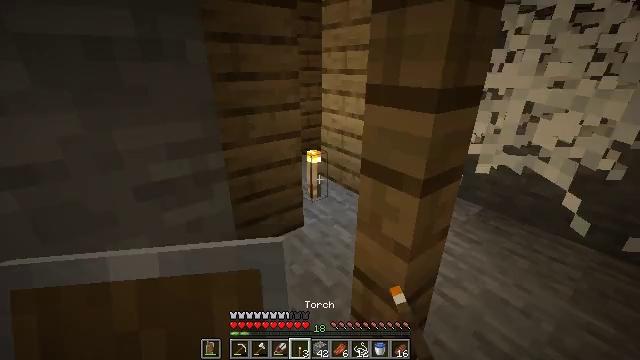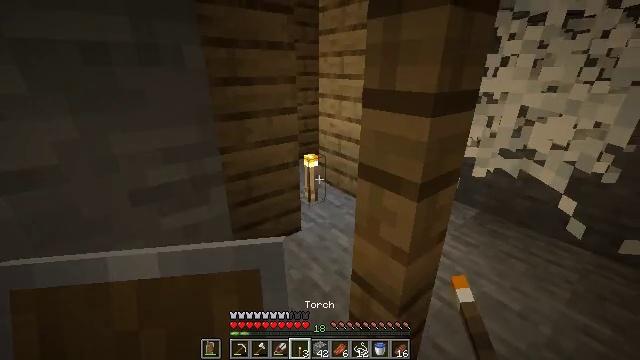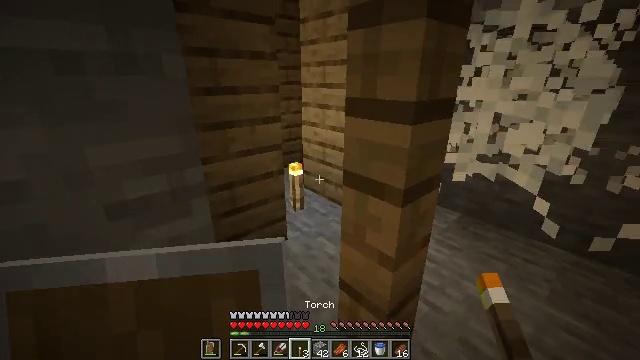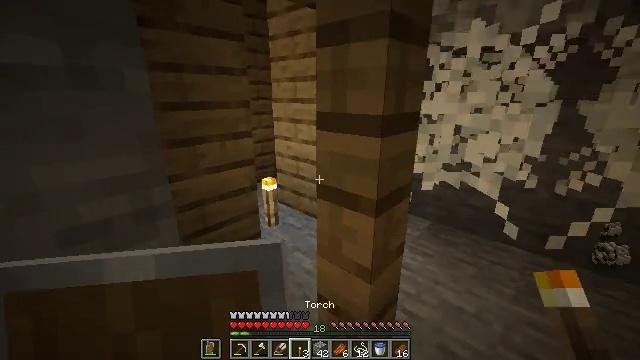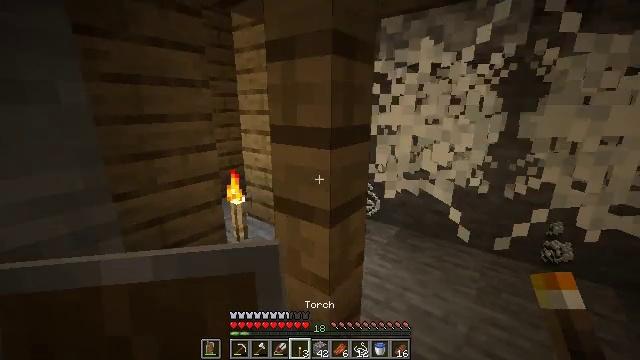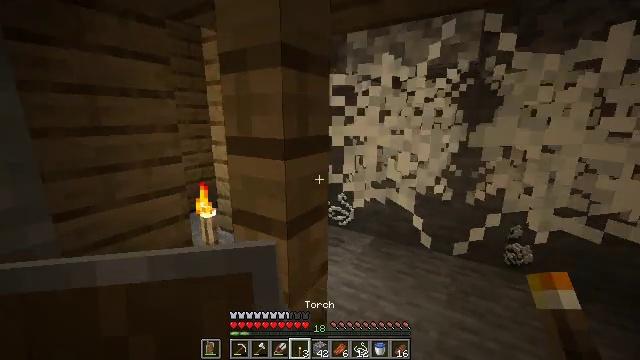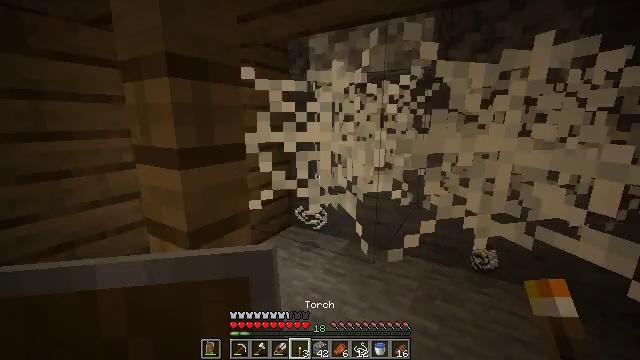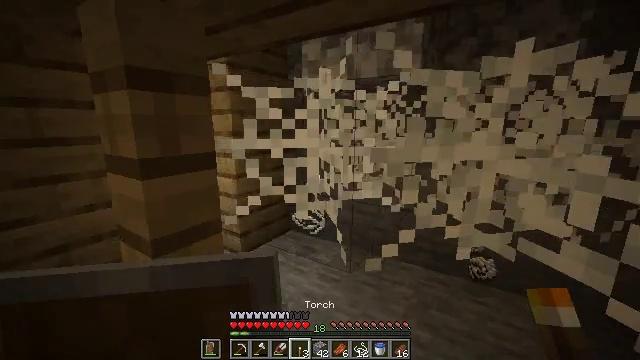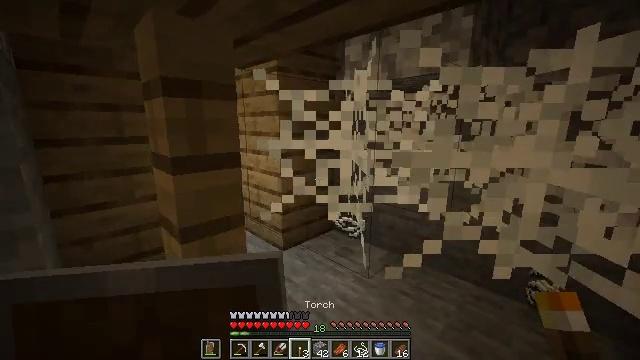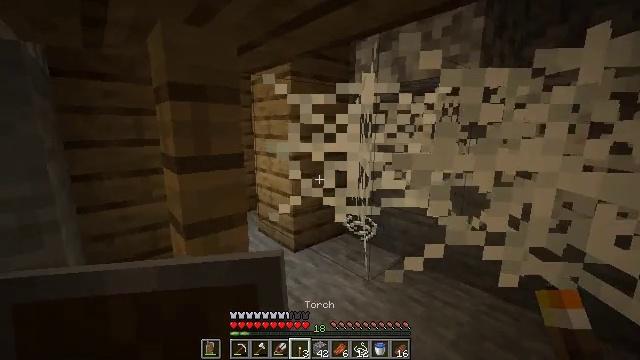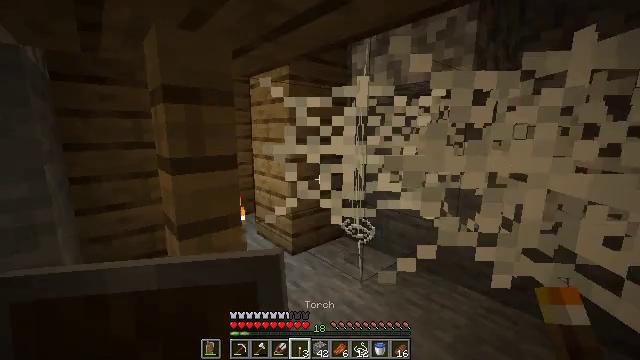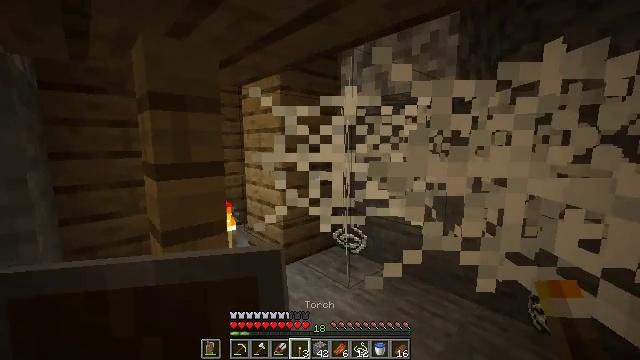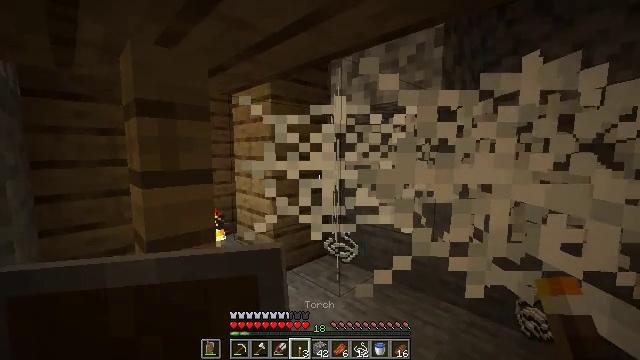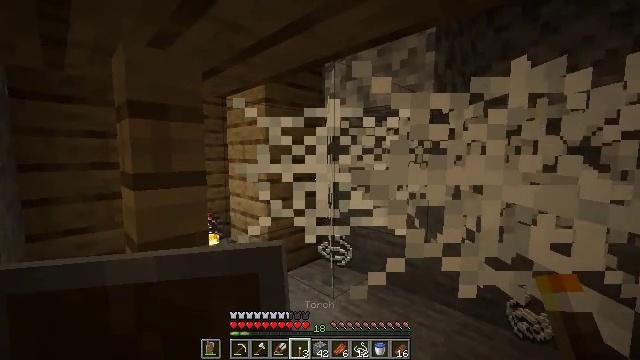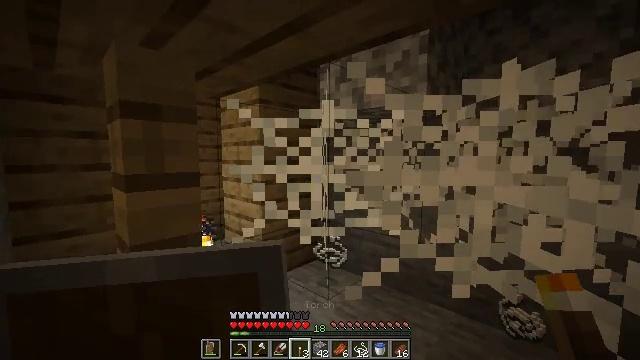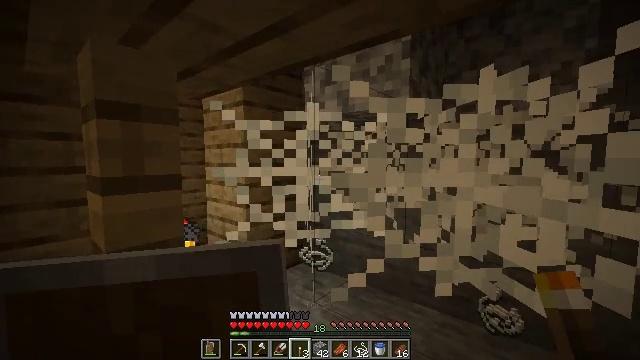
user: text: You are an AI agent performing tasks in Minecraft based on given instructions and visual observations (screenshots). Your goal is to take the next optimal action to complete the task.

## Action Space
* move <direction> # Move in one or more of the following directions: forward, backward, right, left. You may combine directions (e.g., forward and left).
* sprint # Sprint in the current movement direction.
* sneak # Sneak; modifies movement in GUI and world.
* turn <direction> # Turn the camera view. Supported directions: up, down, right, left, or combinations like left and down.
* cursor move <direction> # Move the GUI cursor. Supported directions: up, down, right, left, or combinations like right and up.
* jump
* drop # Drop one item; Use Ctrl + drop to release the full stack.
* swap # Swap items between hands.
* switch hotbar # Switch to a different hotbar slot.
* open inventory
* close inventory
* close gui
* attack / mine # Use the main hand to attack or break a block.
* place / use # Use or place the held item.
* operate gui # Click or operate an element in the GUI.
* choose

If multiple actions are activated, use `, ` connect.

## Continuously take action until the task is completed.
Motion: motion action
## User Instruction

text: Break the cobweb with a sword.
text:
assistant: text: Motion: no_op
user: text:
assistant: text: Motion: turn right and up
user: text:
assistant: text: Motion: turn right and up
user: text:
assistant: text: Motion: move right, turn right and up
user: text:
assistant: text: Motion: move right, turn right and up
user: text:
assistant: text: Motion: move right, turn right
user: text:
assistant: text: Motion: move right, turn left
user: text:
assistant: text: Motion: turn left
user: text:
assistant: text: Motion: turn left
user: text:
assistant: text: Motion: no_op
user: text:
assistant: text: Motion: turn right and up
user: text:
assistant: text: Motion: turn right and up
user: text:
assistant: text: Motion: turn right
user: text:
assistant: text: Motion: turn right
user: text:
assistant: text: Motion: turn right
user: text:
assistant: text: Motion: turn right
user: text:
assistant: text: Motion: turn right
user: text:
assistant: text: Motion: no_op
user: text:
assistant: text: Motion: no_op
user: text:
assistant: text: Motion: turn left
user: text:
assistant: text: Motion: no_op
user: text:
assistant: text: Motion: no_op
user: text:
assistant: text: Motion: no_op
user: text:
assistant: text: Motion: switch to hotbar 3
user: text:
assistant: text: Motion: switch to hotbar 3
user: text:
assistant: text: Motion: no_op
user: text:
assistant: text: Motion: no_op
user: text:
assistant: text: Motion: attack / mine
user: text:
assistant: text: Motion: attack / mine
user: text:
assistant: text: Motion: attack / mine